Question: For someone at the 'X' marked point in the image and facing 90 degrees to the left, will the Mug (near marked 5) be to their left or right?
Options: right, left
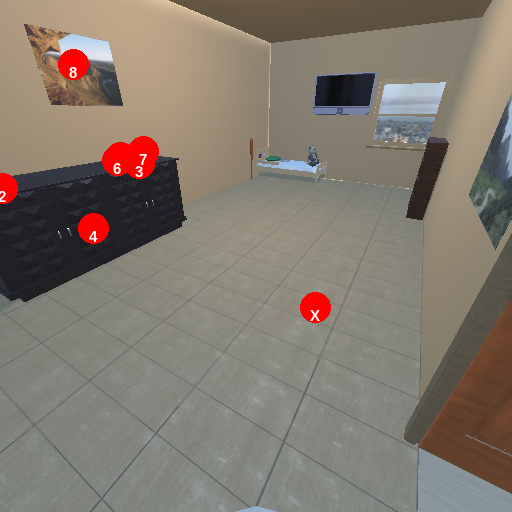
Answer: right